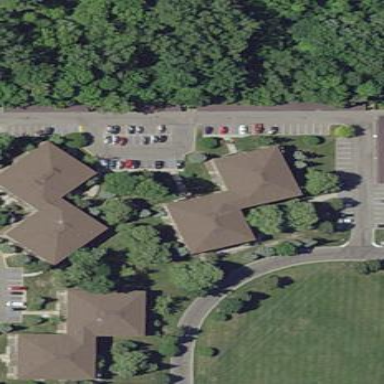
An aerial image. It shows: Image showing building with apartments.